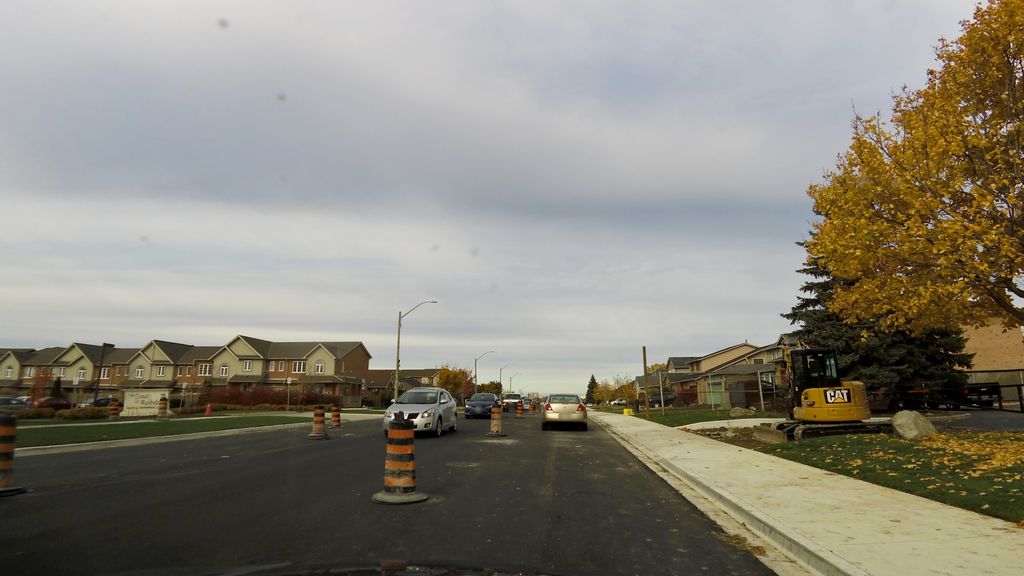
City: hamilton